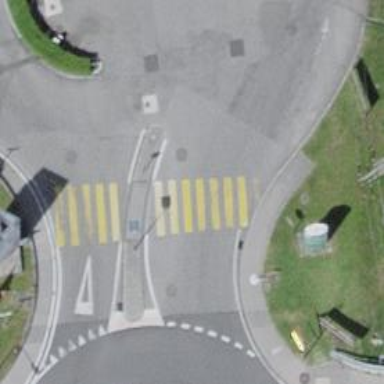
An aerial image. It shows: Kerb barrier.